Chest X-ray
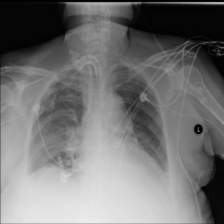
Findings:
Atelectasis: negative
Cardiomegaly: negative
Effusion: negative
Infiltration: positive
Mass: negative
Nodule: negative
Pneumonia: negative
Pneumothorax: negative
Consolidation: negative
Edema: negative
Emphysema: negative
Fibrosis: negative
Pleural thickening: negative
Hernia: negative